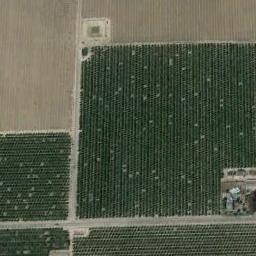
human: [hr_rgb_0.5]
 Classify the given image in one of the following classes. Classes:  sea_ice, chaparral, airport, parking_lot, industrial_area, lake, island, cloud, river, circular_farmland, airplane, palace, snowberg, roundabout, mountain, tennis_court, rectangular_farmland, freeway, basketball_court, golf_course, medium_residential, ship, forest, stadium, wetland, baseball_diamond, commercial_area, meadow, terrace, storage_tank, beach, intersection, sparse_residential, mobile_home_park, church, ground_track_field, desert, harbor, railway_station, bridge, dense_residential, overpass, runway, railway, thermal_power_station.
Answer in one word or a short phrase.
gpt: rectangular_farmland